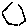
Label: hexagon